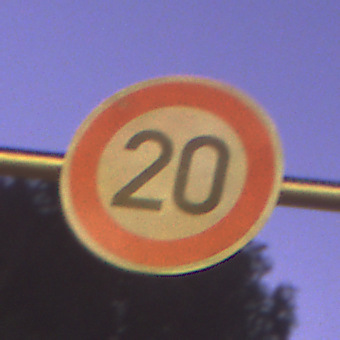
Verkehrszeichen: Geschwindigkeit20
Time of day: Night
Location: Outdoor (Urban)
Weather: Clear
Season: NotSpecified
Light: Artificial